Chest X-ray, PA view. Patient: 39 years old, sex F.
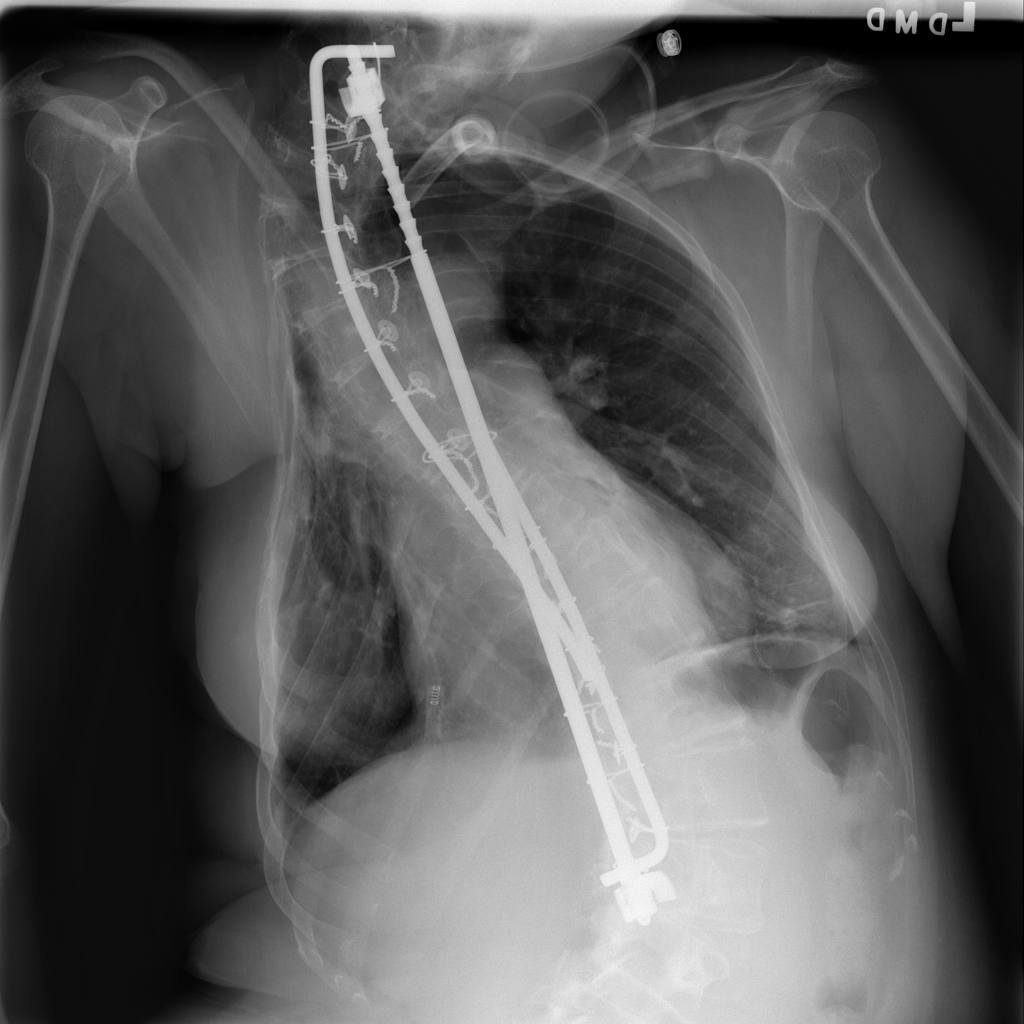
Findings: Atelectasis